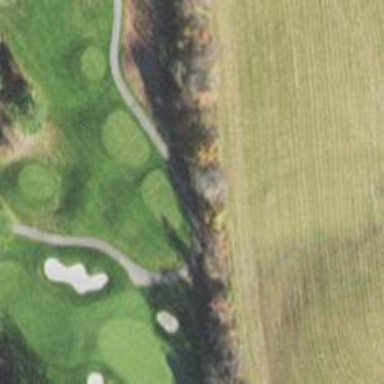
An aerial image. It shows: Golf tee on grass pitch used for golfing.